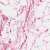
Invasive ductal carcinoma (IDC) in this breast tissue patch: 0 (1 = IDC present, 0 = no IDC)